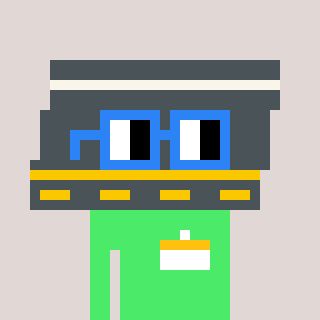
a pixel art character with square blue glasses, a road-shaped head and a teal-colored body on a warm background